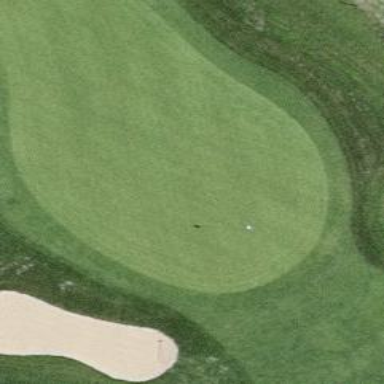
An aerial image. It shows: Golf green.